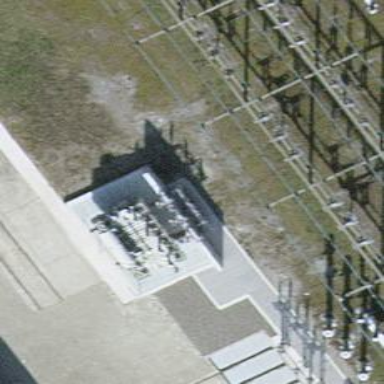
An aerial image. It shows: Transformer is shown.